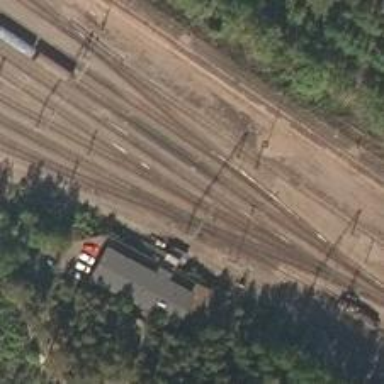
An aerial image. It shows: Rail yard with electrified contact lines for the trains.